Aerial crown-view tile of a tropical tree (Barro Colorado Island, Panama), acquired 20241216:
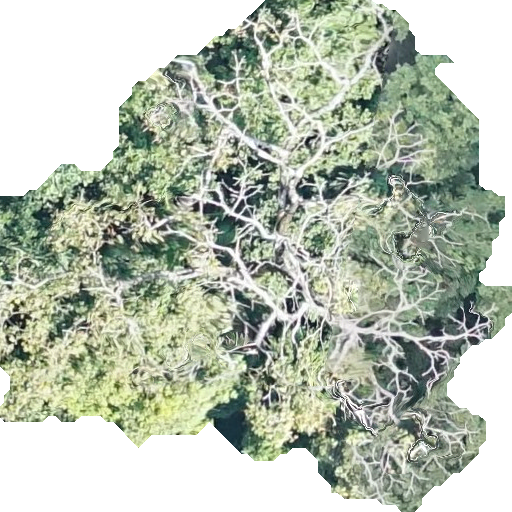
Species: Pseudobombax septenatum
GBIF accepted scientific name: Pseudobombax septenatum
Crown area: 276.145 m²